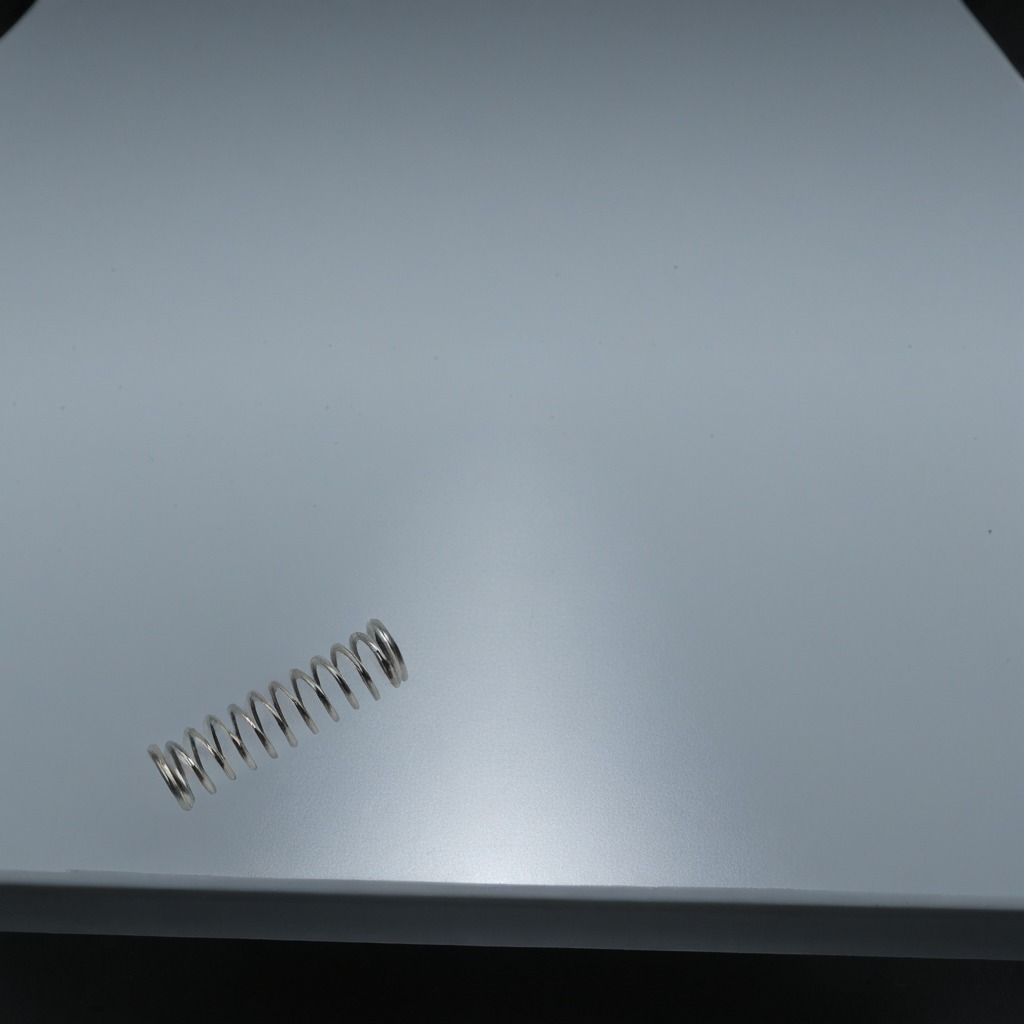
A coiled metal spring lies on the table.